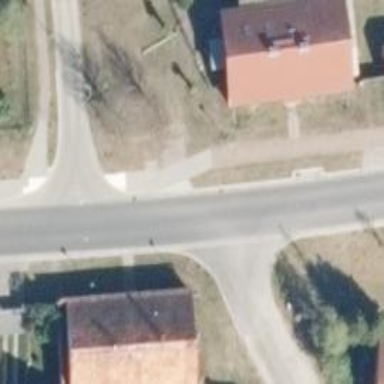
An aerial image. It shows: Tertiary road with asphalt surface.